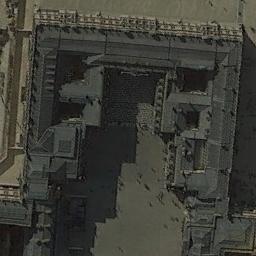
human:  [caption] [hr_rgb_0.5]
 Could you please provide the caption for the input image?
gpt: The dark gray palace has a courtyard .

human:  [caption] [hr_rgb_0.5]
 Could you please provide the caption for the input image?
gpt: There are many trees around the palace .

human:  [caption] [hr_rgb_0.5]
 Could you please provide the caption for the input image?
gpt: Several buildings of different shapes are in the palace .

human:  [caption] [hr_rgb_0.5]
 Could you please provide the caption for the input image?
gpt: The palace is on the open place .

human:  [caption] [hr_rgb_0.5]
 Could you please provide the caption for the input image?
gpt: A black palace beside a square .